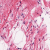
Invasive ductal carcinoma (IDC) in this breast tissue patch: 0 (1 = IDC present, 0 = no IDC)